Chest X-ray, AP view. Patient: 28 years old, sex M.
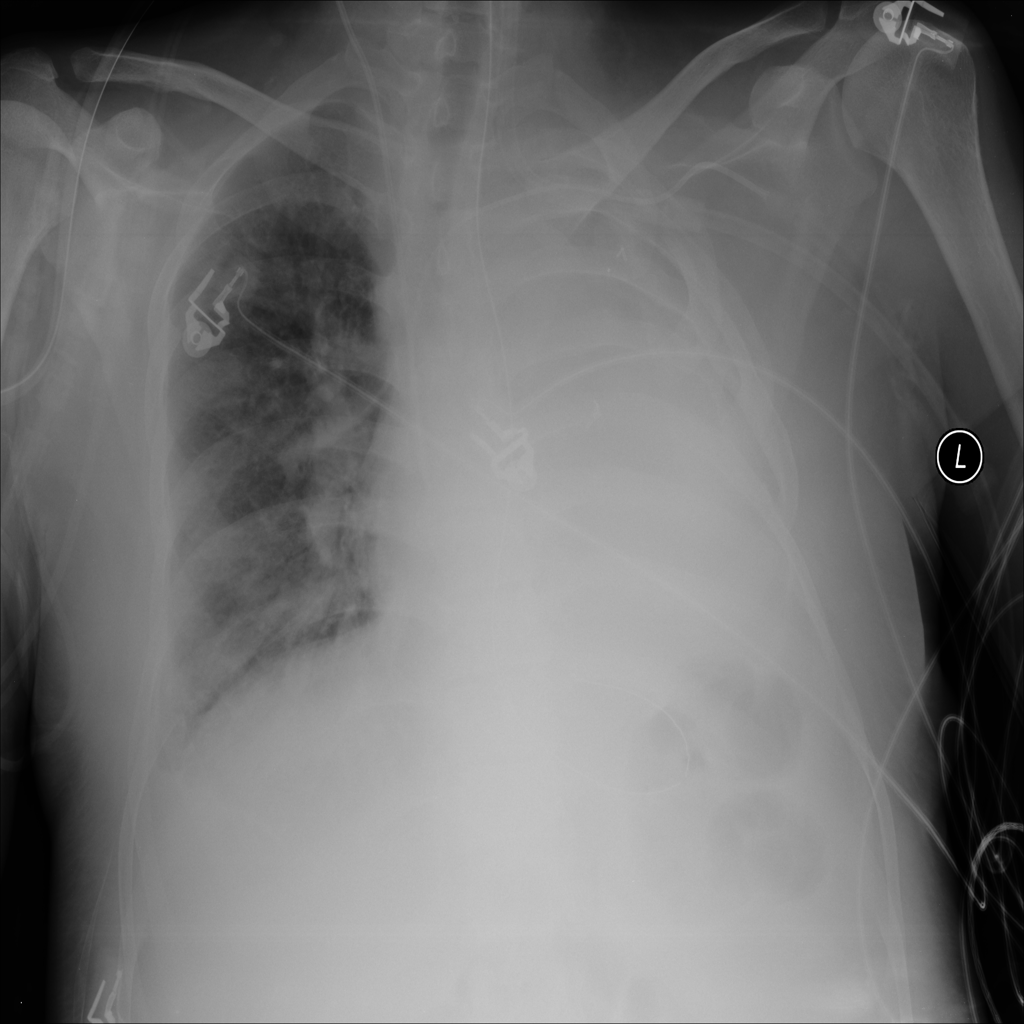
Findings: Atelectasis, Infiltration